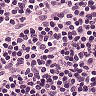
Metastatic tissue present: no